Aerial crown-view tile of a tropical tree (Barro Colorado Island, Panama), acquired 20240813:
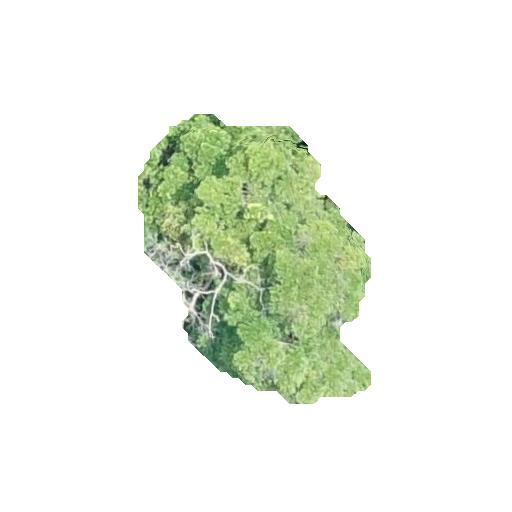
Species: Terminalia amazonia
GBIF accepted scientific name: Terminalia amazonica
Crown area: 70.564 m²